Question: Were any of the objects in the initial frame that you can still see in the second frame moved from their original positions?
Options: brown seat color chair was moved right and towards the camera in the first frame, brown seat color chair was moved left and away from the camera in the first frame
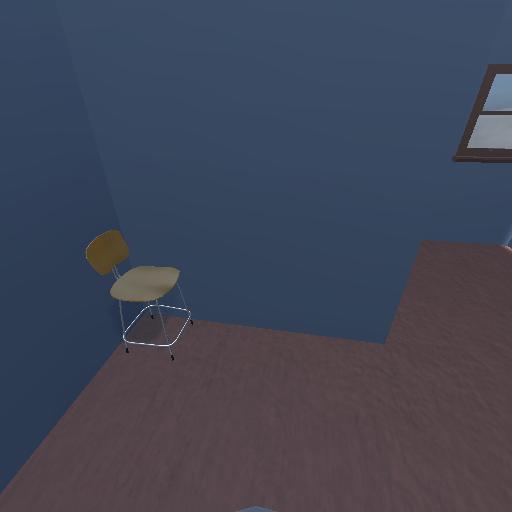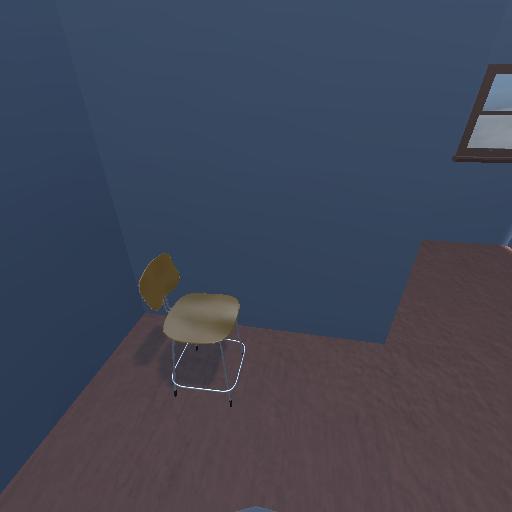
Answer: brown seat color chair was moved right and towards the camera in the first frame